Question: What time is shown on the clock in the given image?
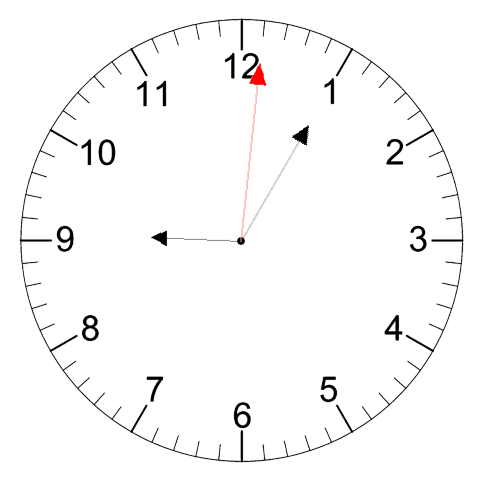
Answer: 09:05:01